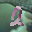
Label: 2